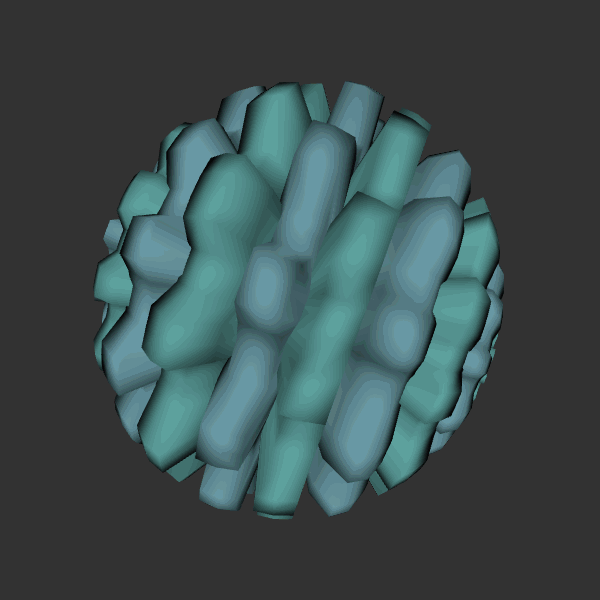
Background: dark